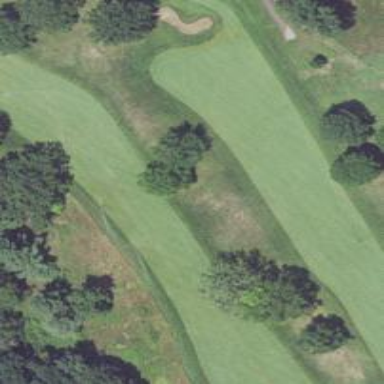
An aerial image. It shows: View of golf hole.